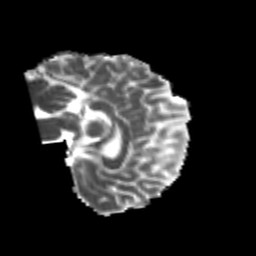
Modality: MD
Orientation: sagittal
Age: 26
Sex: female
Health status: healthy
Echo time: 0.074 s